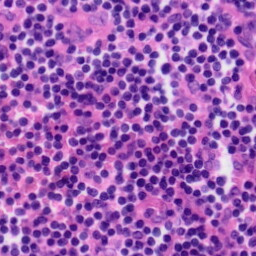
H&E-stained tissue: Tonsil